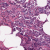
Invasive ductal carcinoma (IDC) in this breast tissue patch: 1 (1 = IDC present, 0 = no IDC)